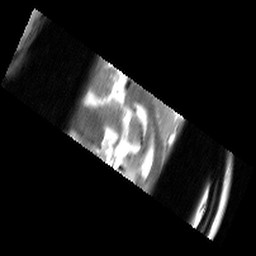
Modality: T2w
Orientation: sagittal
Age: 28
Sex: male
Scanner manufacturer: siemens
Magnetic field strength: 3 T
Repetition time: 9.43 s
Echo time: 0.064 s